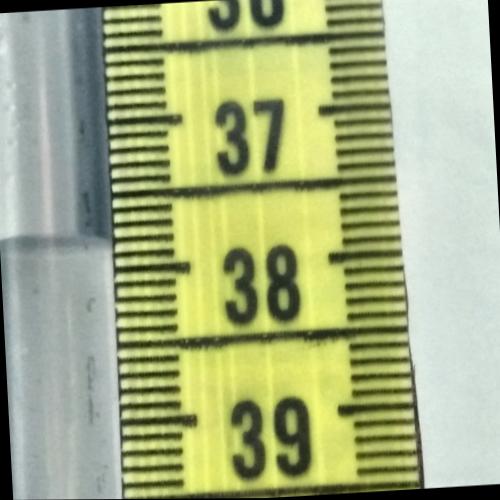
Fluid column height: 37.8 cm